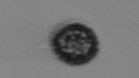
Label: Pseudochattonella_farcimen